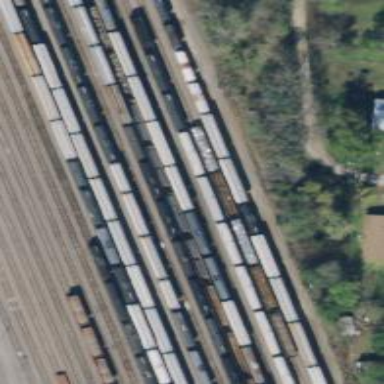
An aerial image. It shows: Railway yard used for servicing trains.